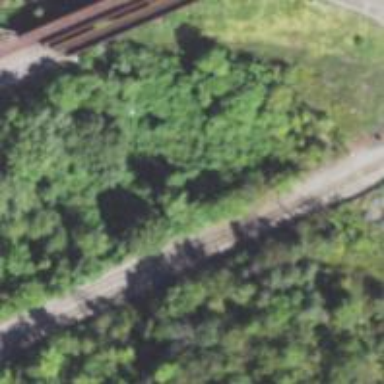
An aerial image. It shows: Railway siding for service.